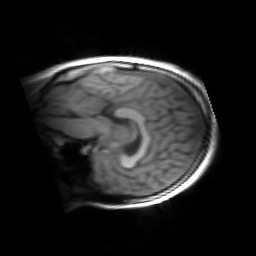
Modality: inplaneT1
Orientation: sagittal
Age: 20
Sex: female
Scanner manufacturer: siemens
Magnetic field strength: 3 T
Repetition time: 1.2 s
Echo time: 0.00251 s